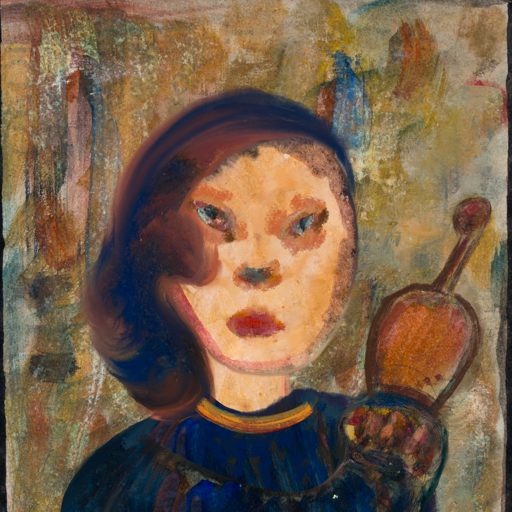
Background: Pipe, Head And Neck Front: Childish, Face Front: Boggyland, Bust: Pipe, Hair Front: Mother_And_Son_Son, Head Accessory: Blank, Second Necklace: Blank, Necklace: Mother_And_Son_Son, Baby: Blank